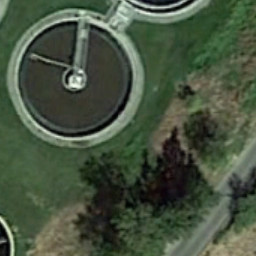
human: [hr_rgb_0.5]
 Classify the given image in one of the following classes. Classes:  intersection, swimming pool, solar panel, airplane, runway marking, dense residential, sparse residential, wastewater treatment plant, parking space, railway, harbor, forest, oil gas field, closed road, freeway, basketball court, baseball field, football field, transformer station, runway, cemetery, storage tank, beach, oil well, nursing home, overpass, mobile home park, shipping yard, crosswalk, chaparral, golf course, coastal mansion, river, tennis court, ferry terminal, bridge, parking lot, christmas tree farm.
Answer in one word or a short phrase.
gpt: wastewater treatment plant